【题型】填空题　【知识点】立体几何　【难度】hard
\textbf{变式 2-1.《九章算术》中记录的“羡除”是算学和建筑学术语，指的是一段类似隧道形状的几何体，如下图，羡除 $ABCDEF$ 中，底面 $ABCD$ 是正方形，$EF // \text{平面 } ABCD$，$\triangle ADE$ 和 $\triangle BCF$ 均为等边三角形，且 $EF = 2AB = 12$，则该几何体外接球的体积为 \underline{\hspace{3cm}}。}

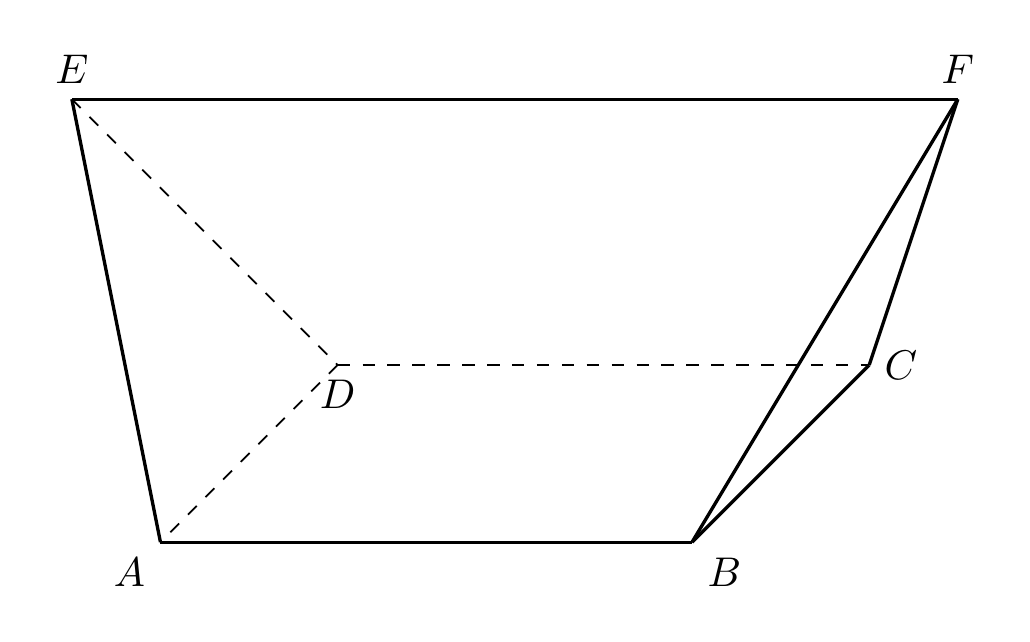
【解答】
\noindent \textbf{【答案】} $288\pi$

\vspace{1em}

\noindent \textbf{【分析】} 结合题意，找出垂直底面且过底面外接圆圆心的直线，则球心必在该直线上，设出球心，借助球心到各顶点距离相等，结合勾股定理计算即可得半径，运用球的体积公式即可得到球的体积。

\vspace{1em}

\noindent \textbf{【详解】} 连接 $BD$，分别取 $EF$、$BD$、$AD$ 中点 $G$、$H$、$I$，连接 $GH$、$HI$、$EI$，

\noindent 由底面 $ABCD$ 是正方形，$EF // \text{平面 } ABCD$，$\triangle ADE$ 和 $\triangle BCF$ 均为等边三角形，所以 $EG // IH, GH \perp \text{底面 } ABCD$，

\noindent 又 $EF = 2AB = 12$，所以 $EG = AD = AB = 6$，

\noindent 则 $EI = \frac{\sqrt{3}}{2} AD = 3\sqrt{3}$，

\noindent 所以 $GH = \sqrt{\left(3\sqrt{3}\right)^2 - 3^2} = 3\sqrt{2}$，

\noindent 由 $H$ 为底面 $ABCD$ 的中心，$HG \perp IH$，

\noindent 故在直线 $GH$ 上取一点 $O$，使 $O$ 为羡除 $ABCDEF$ 外接球球心，连接 $OI, OE, OA$，

\noindent 设半径为 $r$，$OH = a$，

\noindent 则 $OA = OE = r$，

\noindent 由 $GH \perp \text{底面 } ABCD$，$AD \subset \text{底面 } ABCD$，所以 $GH \perp AD$，

\noindent 又 $AD \perp IH, IH、GH \subset \text{平面 } IOH$，

\noindent 所以 $AD \perp \text{平面 } IOH$，

\noindent 又因为 $IO \subset \text{平面 } IOH$，

\noindent 所以 $AD \perp IO$，

\noindent 所以 $IO^2 = r^2 - AI^2 = r^2 - 3^2$，

\noindent 又因为 $IO^2 = OH^2 + IH^2 = a^2 + 3^2$，

\noindent 所以 $r^2 - 9 = a^2 + 9$，即 $r^2 = a^2 + 18$，

\noindent 又 $EO^2 = r^2 = \left(3\sqrt{2} - a\right)^2 + 6^2$，

\noindent 所以 $a^2 + 18 = \left(3\sqrt{2} - a\right)^2 + 6^2$，解得 $a = 3\sqrt{2}$，

\noindent 故 $r^2 = a^2 + 18 = 36$，即 $r = 6$，

\noindent 所以这个几何体的外接球的体积为 $V = \frac{4}{3}\pi \times 6^3 = 288\pi$，

\noindent 故答案为：$288\pi$。

\vspace{1em}

\noindent \textbf{【点睛】} 关键点点睛：本题主要考查几何体外接球的体积计算，考查空间想象能力和思维能力，找到球心所在直线并设出球心，结合球心到各顶点距离相等，再用勾股定理求半径是关键。
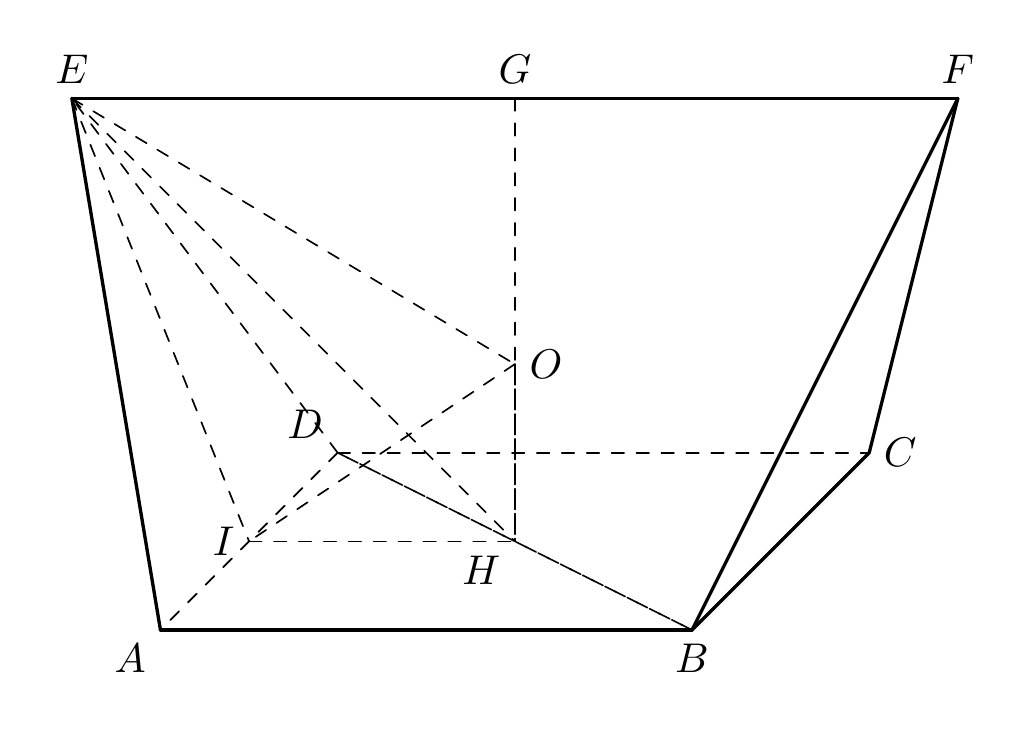